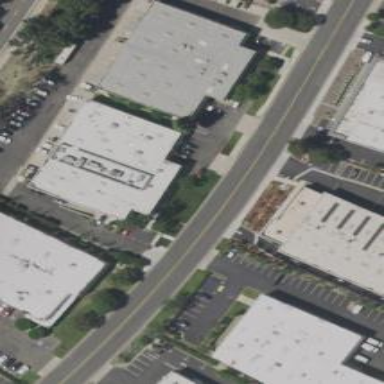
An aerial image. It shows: Commercial building.